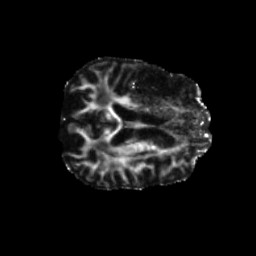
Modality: FA
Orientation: axial
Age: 75
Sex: male
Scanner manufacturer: siemens
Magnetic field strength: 3 T
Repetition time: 5.25 s
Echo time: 0.08 s